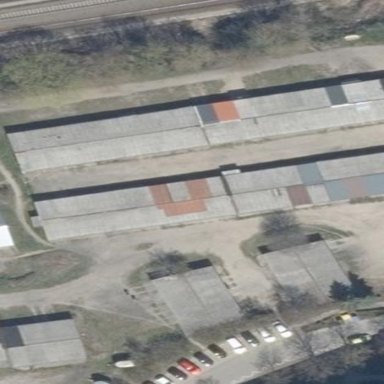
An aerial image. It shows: Group of garages.